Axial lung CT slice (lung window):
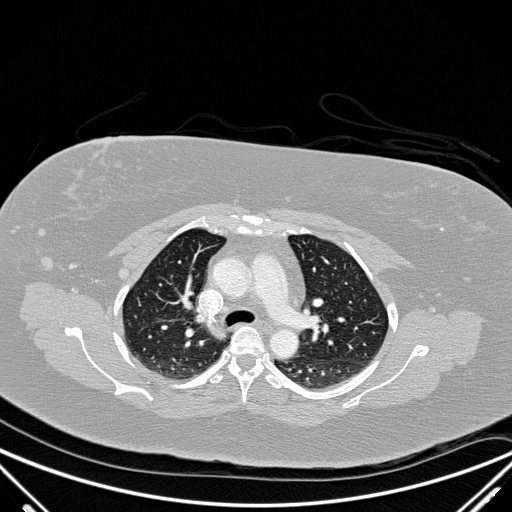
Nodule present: no